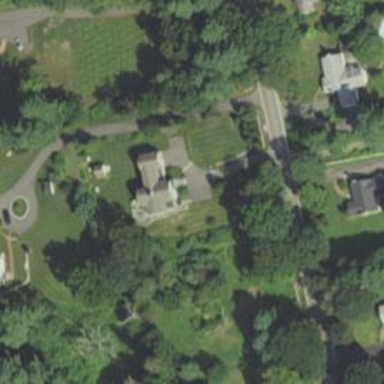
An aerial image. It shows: Driveway.